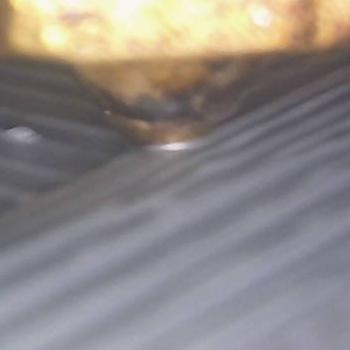
Flow rate: 178%